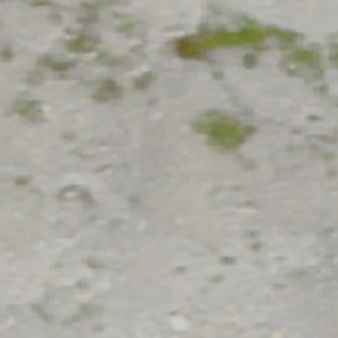
Label: other